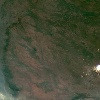
Label: land